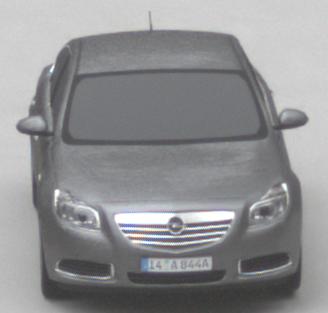
Make: Opel
Model: Insignia 1.6
Detailed model: Insignia (A) Notch Back
Model produced from: 2008/11
Model produced until: 2008/12
Doors: 4
Color: gray
Road condition: dry road
Daytime: morning or afternoon
Contrast: low contrast